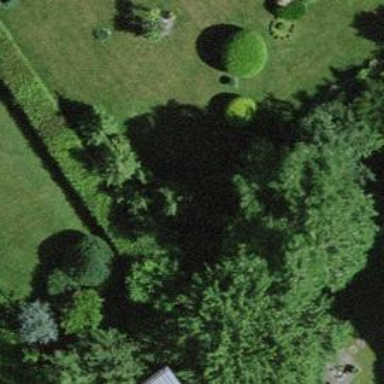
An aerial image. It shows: Hedge acting as barrier.